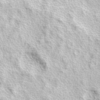
Label: not_dusty